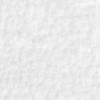
Label: no_change